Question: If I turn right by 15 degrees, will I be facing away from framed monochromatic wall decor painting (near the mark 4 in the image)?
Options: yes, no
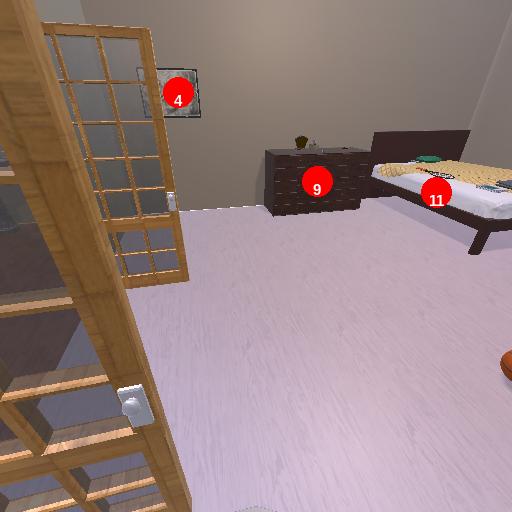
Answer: yes